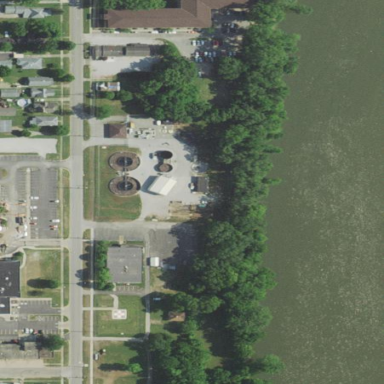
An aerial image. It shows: View of wastewater plant.